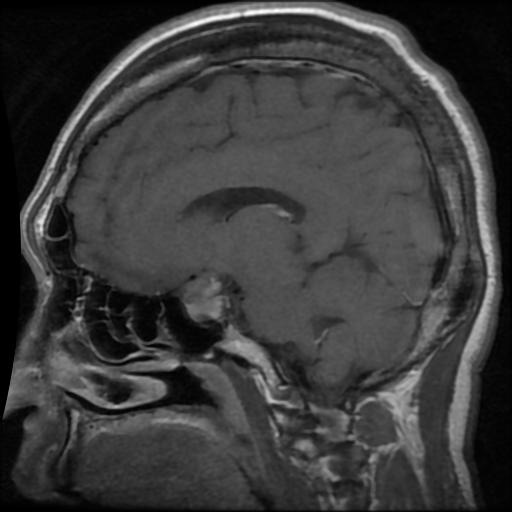
Label: pituitary